Question: Please see the image attached.
If its not visible here is the code
'''
- (void)startParsingData:(NSString *)xmlDataString
{
NSLog(@"parser started");
// allocate NSXMLParser
NSLog(@"XML DATA equals %@", xmlDataString);
NSData* xmlData=[xmlDataString dataUsingEncoding:NSUTF8StringEncoding];
dataParser = [[NSXMLParser alloc] initWithData:xmlData];
// assign delegate to parser
dataParser.delegate = self;
// parse data
[dataParser parse];
// release parser
[dataParser release];
// release data
//[xmlData release];
}
'''
The activity monitor shows that there is leak in the following line -
'''
[dataParser parse];
'''
I don't understand. Why? As I have released that object.
EDIT :
I changed the method to -
'''
- (void)startParsingData:(NSString *)xmlDataString
{
NSLog(@"parser started");
// allocate NSXMLParser
NSLog(@"XML DATA equals %@", xmlDataString);
NSData* xmlData=[xmlDataString dataUsingEncoding:NSUTF8StringEncoding];
[[NSURLCache sharedURLCache] setMemoryCapacity:0];
[[NSURLCache sharedURLCache] setDiskCapacity:0];
dataParser = [[NSXMLParser alloc] initWithData:xmlData];
// assign delegate to parser
dataParser.delegate = self;
// parse data
[dataParser parse];
// release parser
[dataParser release];
// release data
//[xmlData release];
}
'''
Still the leak is there.

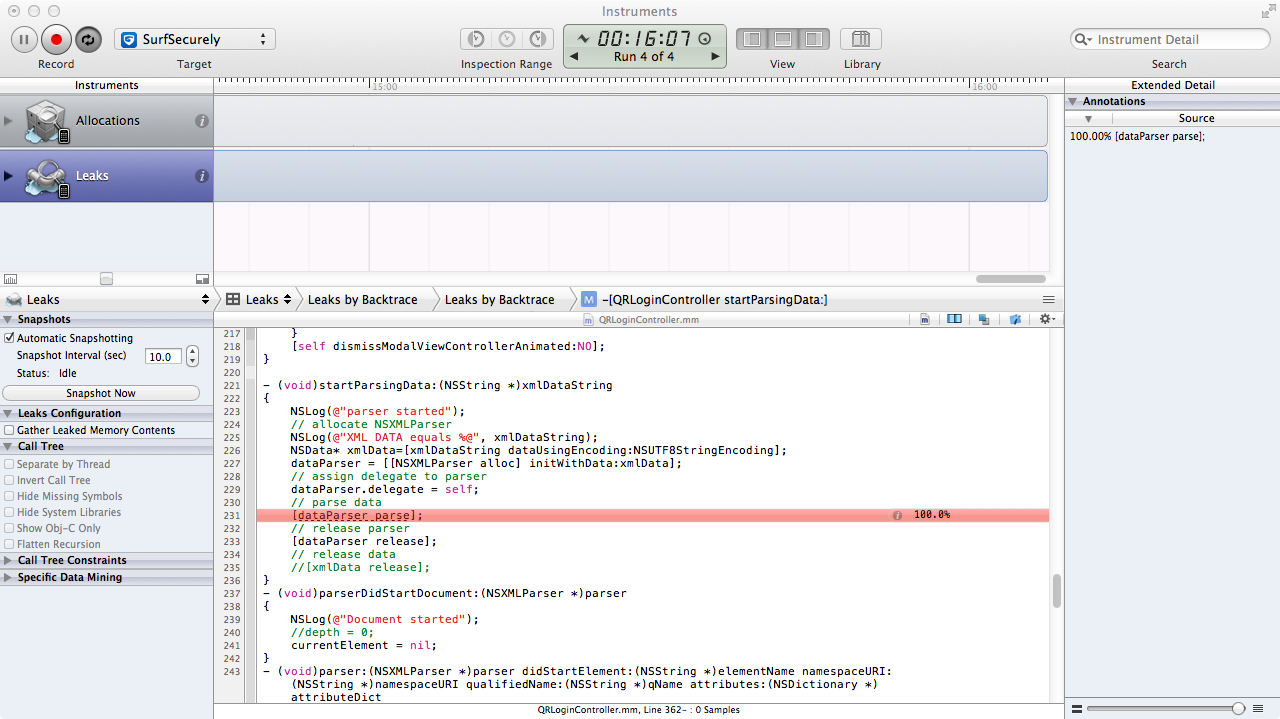
Answer: Try using:
'''
[[NSURLCache sharedURLCache] setMemoryCapacity:0];
[[NSURLCache sharedURLCache] setDiskCapacity:0];
dataParser = [[NSXMLParser alloc] initWithContentsOfURL:URL];
'''
It seems to stop the leaks for people on these questions:
<URL>
<URL>